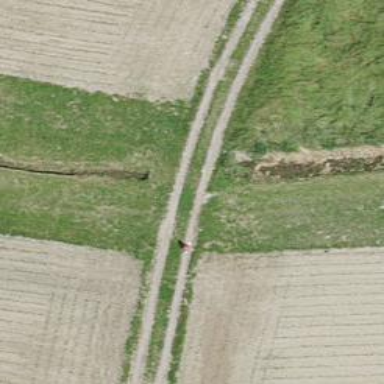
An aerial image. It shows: Culvert tunnel crossing ditch waterway.